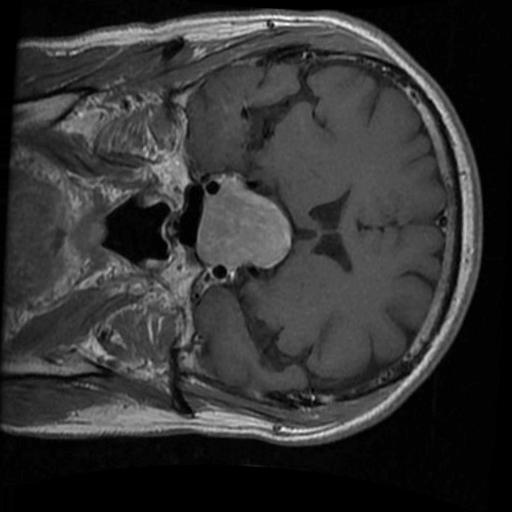
Label: brain_tumor